Question: How do I style my links in this order:
1st red, 2nd blue, 3rd blue, 4th red, 5th red, 6th blue, 7th blue and etc. There's the image example:

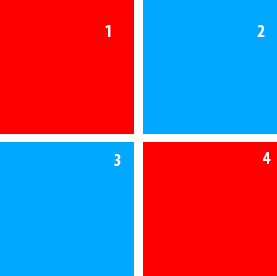
Answer: Here's how I would do it.
'''
li:nth-child(4n+1),
li:nth-child(4n+4) {
background-color: red;
}
li:nth-child(4n+2),
li:nth-child(4n+3) {
background-color: blue;
}
'''